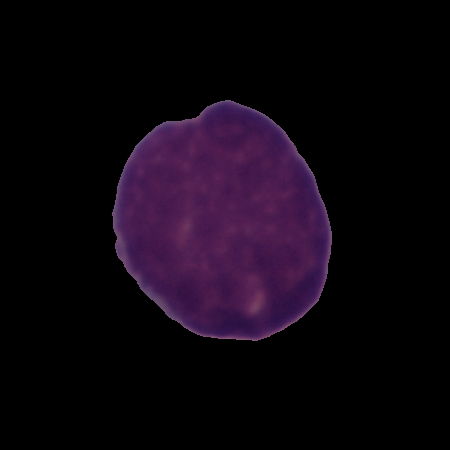
Label: cancer